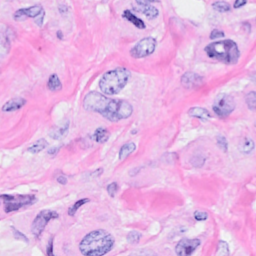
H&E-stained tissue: Breast